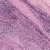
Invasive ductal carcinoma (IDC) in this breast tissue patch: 1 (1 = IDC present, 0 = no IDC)